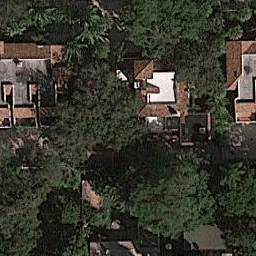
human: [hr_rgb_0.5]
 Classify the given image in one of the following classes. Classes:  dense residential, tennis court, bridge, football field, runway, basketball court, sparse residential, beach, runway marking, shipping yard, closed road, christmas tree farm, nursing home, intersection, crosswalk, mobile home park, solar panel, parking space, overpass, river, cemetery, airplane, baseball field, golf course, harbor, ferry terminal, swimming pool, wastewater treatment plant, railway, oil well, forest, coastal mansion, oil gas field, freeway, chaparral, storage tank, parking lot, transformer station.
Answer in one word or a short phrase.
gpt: coastal mansion